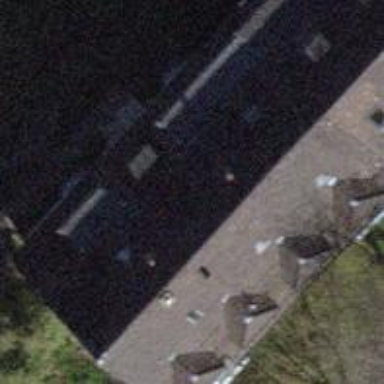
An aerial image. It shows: Apartments building with gambrel roof.